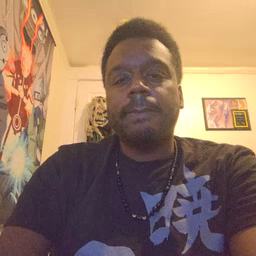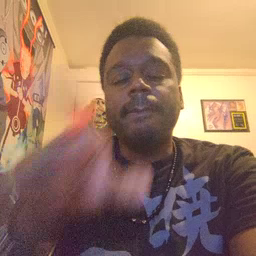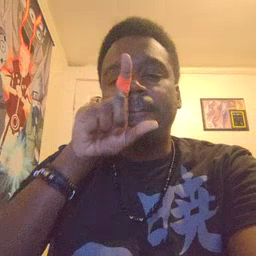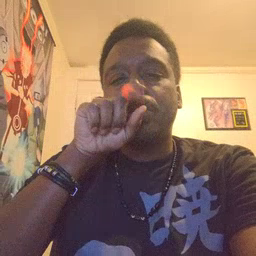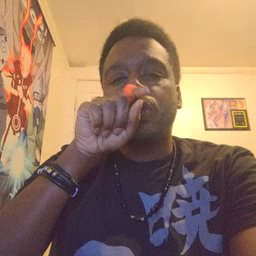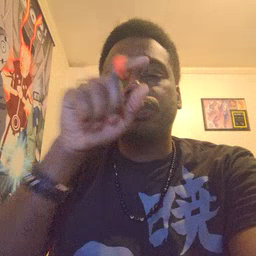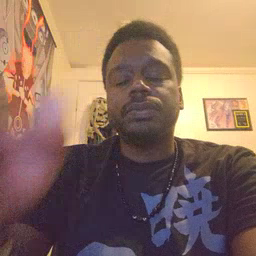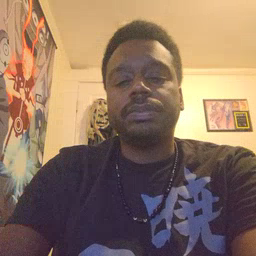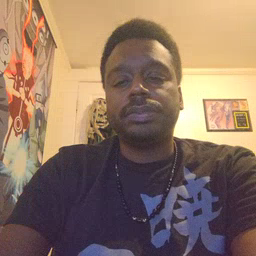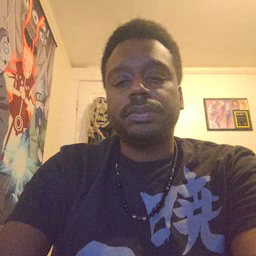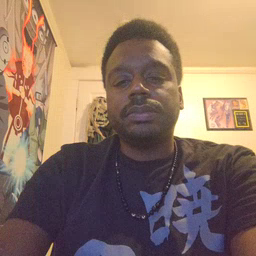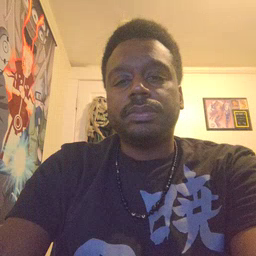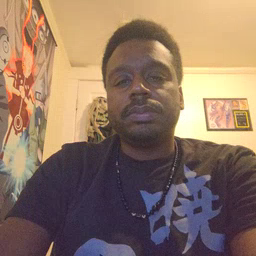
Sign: bird